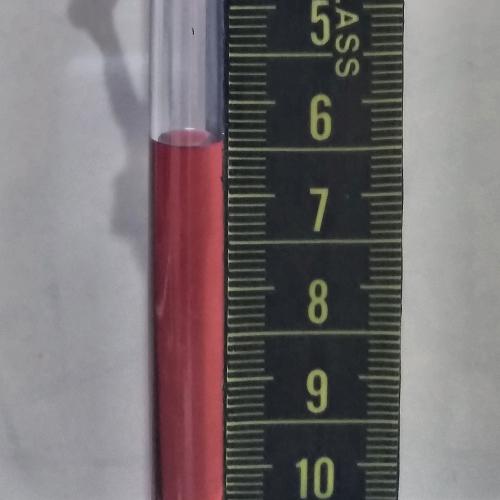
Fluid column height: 6.5 cm